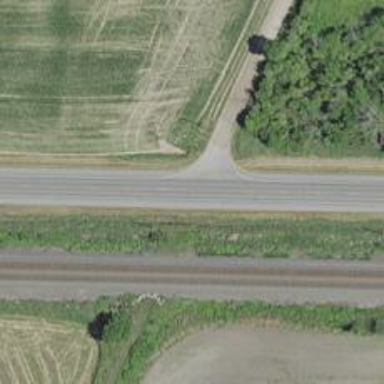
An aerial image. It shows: Asphalt road classified as primary highway.